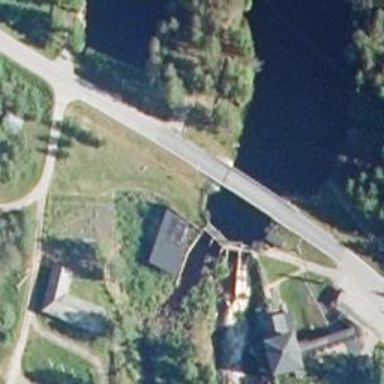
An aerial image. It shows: Watermill that is man-made.